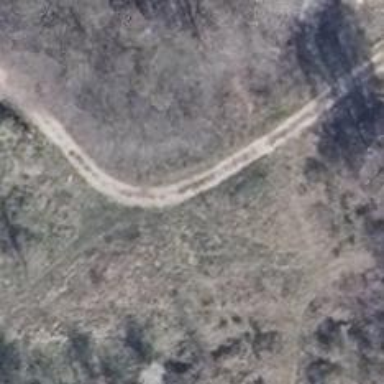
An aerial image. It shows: Dirt track road with grade 5 tracktype.